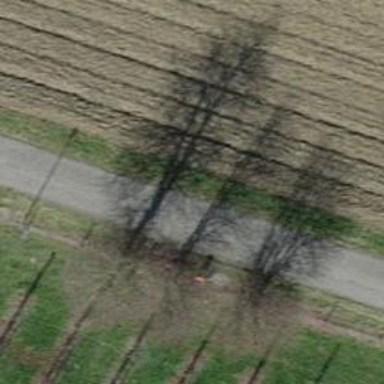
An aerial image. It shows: Brown bench in the vicinity.